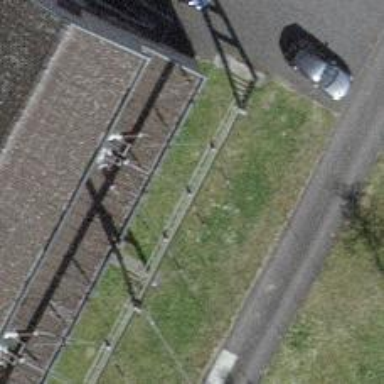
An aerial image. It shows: Three cables of power line.